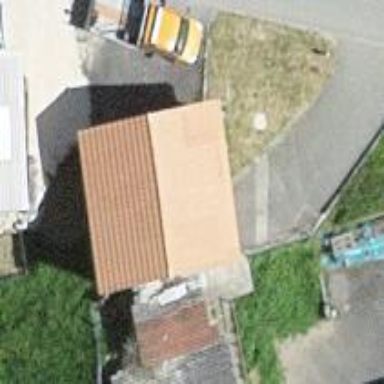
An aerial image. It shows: Garage building.